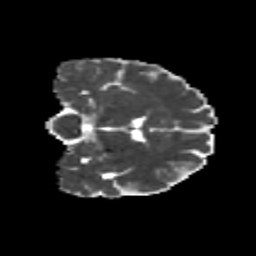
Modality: MD
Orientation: coronal
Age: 30
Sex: female
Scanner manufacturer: siemens
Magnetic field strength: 3 T
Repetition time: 8.6 s
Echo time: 0.095 s